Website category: movie
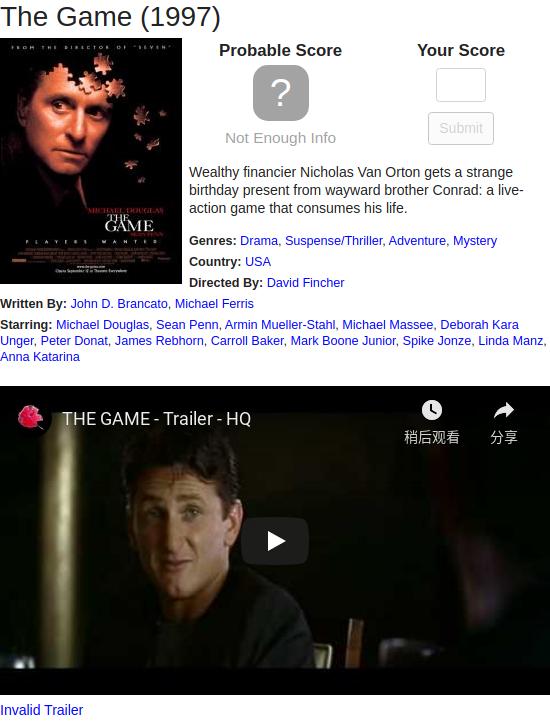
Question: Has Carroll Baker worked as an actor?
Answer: yes

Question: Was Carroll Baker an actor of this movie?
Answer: yes

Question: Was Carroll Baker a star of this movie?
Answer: yes

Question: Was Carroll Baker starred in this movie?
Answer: yes

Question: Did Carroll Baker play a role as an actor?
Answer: yes

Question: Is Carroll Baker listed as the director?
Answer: no

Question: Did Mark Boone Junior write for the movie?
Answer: no

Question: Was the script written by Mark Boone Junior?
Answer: no

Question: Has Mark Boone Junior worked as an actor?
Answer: yes

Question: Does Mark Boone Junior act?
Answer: yes

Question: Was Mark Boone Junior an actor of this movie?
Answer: yes

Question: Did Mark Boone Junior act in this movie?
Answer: yes

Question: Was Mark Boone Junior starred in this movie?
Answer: yes

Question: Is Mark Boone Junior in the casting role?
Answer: yes

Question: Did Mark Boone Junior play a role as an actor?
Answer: yes

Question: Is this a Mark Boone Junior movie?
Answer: no

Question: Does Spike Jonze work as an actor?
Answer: yes

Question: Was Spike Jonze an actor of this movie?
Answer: yes

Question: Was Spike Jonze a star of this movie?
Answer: yes

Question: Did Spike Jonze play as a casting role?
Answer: yes

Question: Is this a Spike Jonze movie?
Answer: no

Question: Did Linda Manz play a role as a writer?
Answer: no

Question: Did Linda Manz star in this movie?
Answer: yes

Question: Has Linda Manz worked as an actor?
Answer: yes

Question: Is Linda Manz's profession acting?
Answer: yes

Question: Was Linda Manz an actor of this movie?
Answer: yes

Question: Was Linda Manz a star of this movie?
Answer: yes

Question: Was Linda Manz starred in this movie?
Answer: yes

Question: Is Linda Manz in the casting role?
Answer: yes

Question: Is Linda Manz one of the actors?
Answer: yes

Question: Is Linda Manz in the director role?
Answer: no

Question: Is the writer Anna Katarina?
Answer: no

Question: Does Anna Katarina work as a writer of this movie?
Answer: no

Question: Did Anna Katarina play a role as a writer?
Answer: no

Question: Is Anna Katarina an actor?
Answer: yes

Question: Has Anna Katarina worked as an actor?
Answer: yes

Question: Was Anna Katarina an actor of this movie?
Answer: yes

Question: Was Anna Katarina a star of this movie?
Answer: yes

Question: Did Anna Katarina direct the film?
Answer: no

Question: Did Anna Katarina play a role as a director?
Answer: no